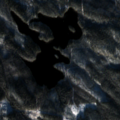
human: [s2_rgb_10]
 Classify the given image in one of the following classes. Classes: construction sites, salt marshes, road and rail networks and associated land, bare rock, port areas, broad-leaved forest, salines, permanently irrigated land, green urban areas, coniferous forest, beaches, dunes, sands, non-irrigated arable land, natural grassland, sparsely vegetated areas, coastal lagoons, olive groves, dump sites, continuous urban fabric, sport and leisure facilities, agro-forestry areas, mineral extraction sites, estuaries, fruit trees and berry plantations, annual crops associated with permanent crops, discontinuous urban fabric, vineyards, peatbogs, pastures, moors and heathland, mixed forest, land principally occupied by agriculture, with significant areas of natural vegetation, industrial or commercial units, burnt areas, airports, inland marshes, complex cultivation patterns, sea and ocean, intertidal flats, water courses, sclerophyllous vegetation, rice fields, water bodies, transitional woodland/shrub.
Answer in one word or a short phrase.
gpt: coniferous forest, mixed forest, water bodies